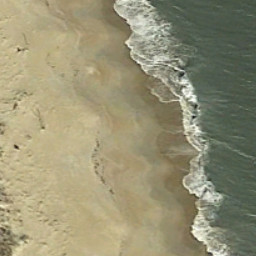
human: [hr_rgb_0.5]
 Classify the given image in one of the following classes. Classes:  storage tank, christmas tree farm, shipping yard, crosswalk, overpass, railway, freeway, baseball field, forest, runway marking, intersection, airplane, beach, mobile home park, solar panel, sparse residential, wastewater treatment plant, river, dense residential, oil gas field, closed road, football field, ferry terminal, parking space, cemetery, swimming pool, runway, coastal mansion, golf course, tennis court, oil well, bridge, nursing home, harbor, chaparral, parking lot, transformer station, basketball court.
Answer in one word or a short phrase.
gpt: beach